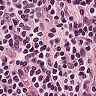
Metastatic tissue present: no